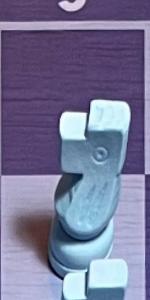
Label: Knight_White